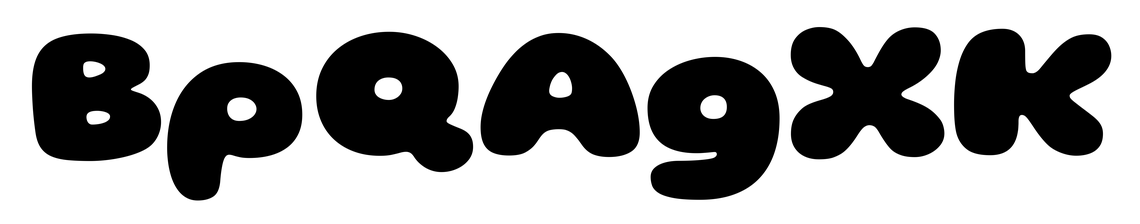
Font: Gluten_Black